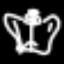
Label: angel